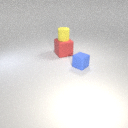
large red rubber cube below small yellow rubber cylinder